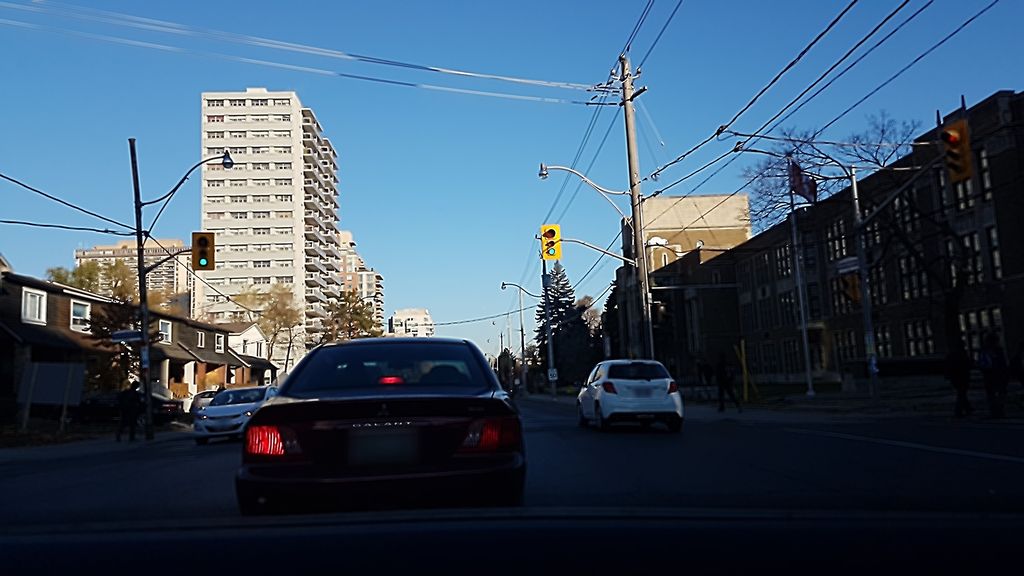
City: toronto